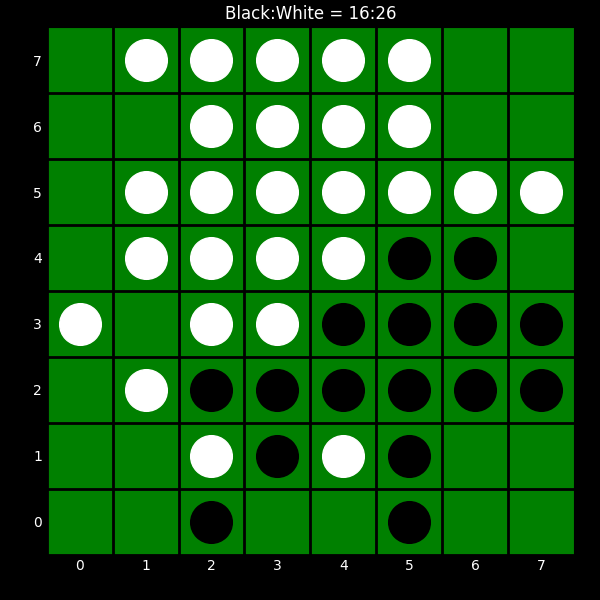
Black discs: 16
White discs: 26